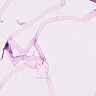
Metastatic tissue present: no